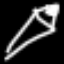
Label: pencil